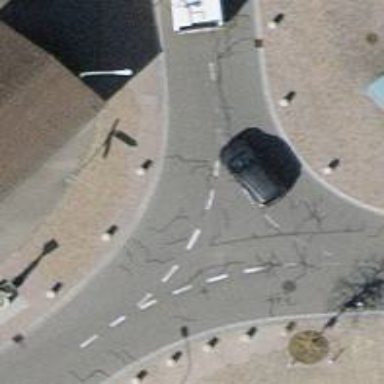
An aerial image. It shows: Residential road with asphalt surface. Both sides have sidewalks.